Interaction volume radius: 5 \u00c5
Interaction volume height: 10 \u00c5
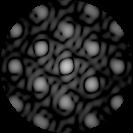
Disorder parameter: 0.1833